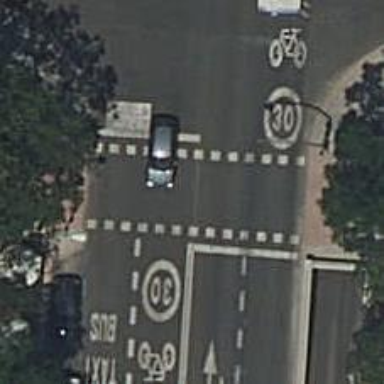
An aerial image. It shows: Zebra crossing with traffic signals.